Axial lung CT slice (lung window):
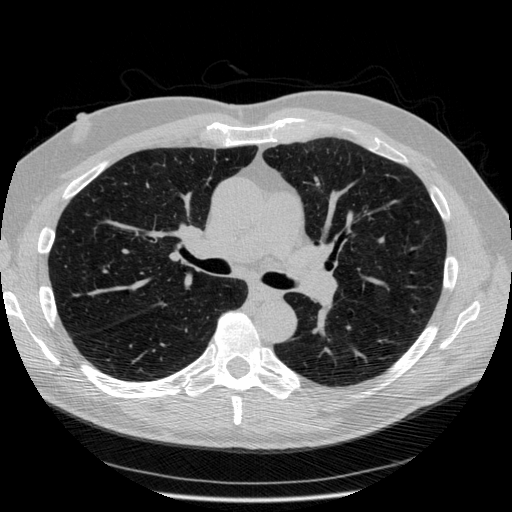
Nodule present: no